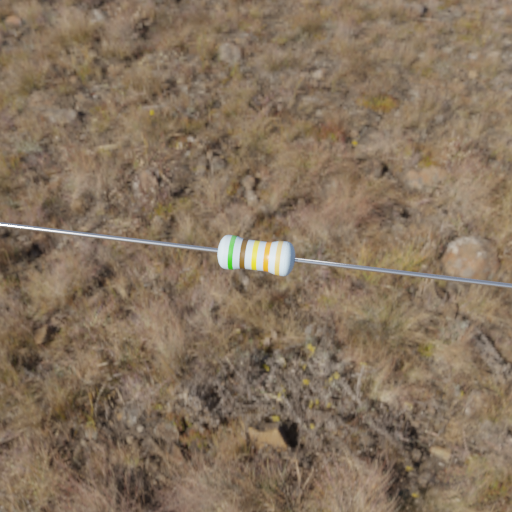
Resistor colour bands (in order): green, brown, yellow, orange, gold